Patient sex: M
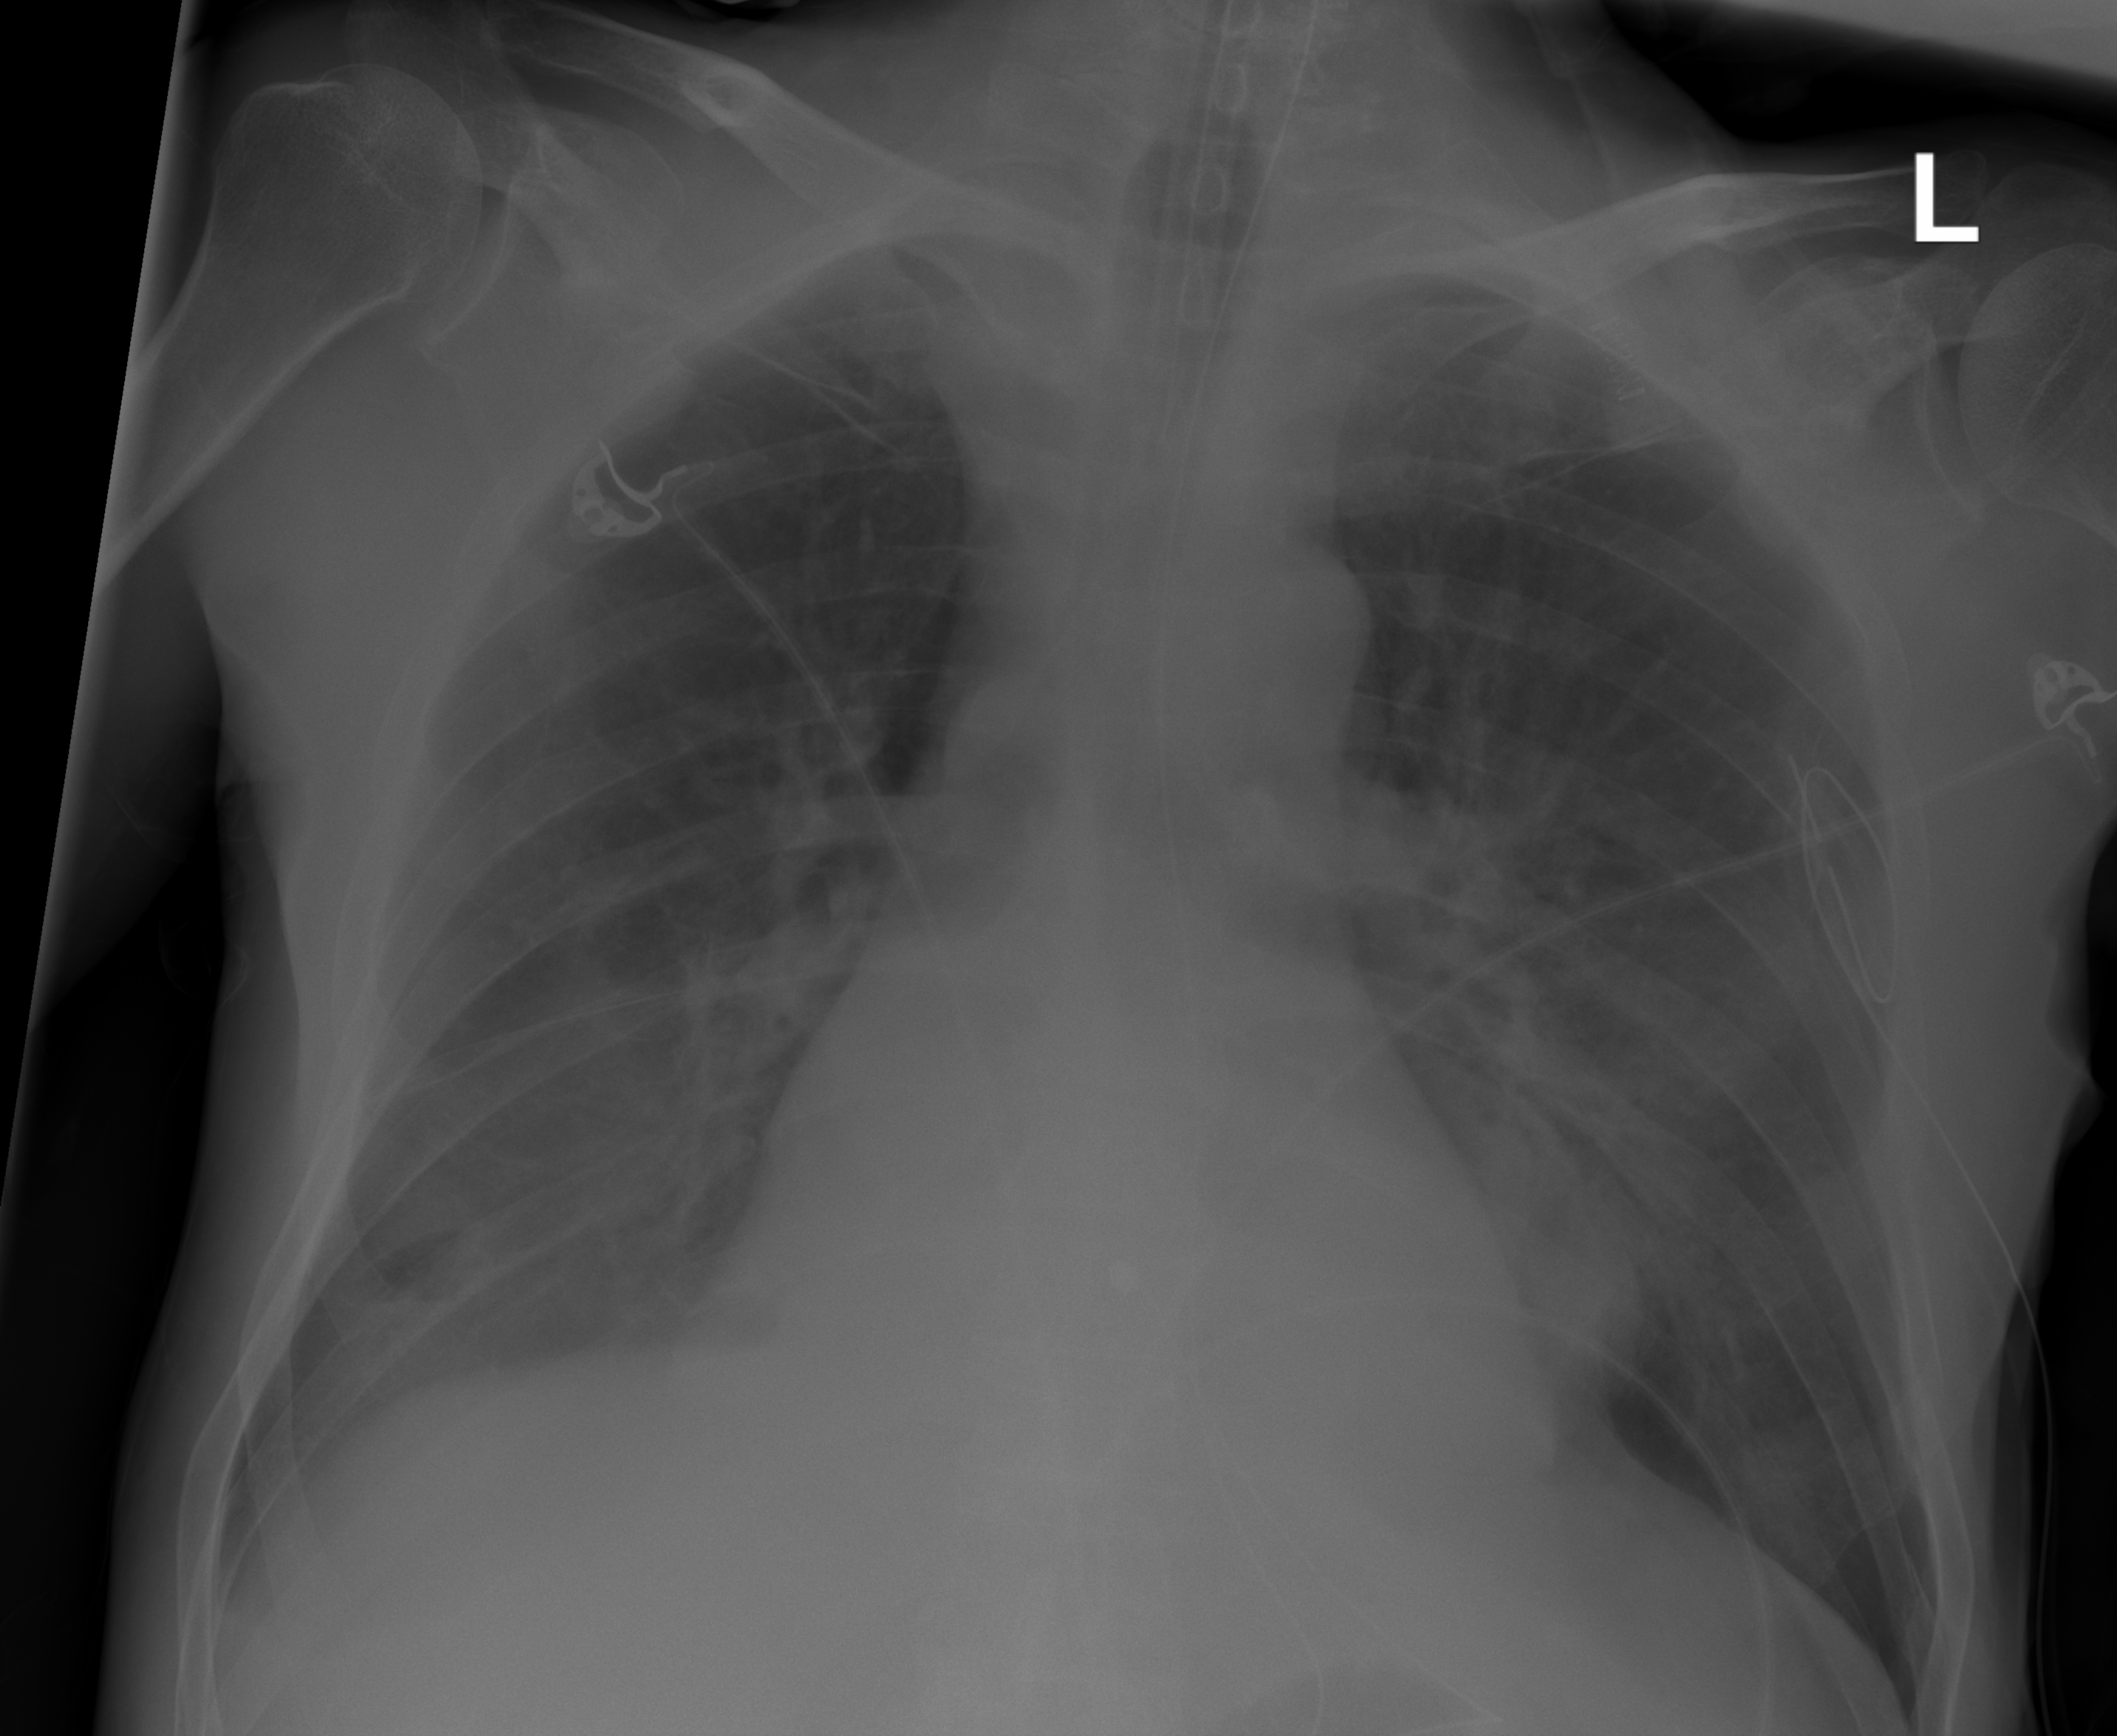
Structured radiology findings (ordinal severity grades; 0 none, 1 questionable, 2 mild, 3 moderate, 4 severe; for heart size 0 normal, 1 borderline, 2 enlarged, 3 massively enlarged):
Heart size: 0
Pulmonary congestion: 2
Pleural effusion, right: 2
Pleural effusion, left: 0
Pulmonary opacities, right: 0
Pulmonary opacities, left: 0
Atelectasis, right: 2
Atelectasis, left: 0